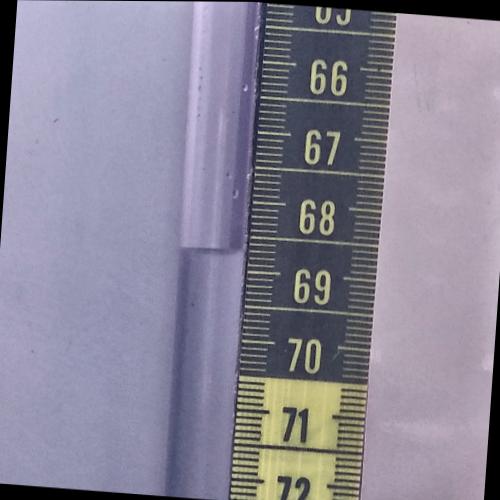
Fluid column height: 68.7 cm